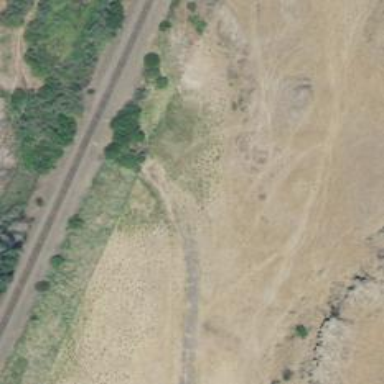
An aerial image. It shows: Abandoned road turning into path.